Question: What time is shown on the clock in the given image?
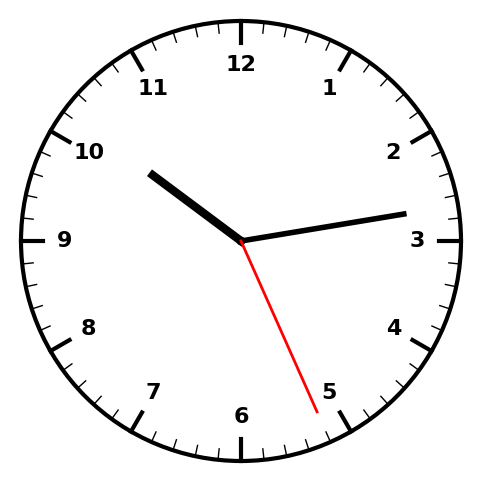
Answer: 10:13:26